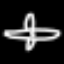
Label: airplane